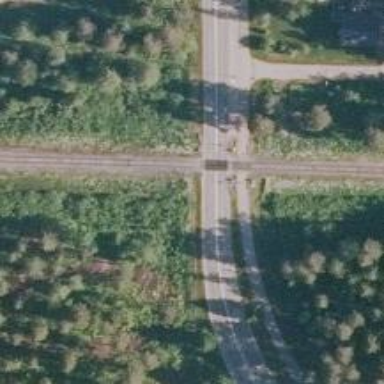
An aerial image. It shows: Railway crossing with lights and saltire markings. It has full barrier for safety.